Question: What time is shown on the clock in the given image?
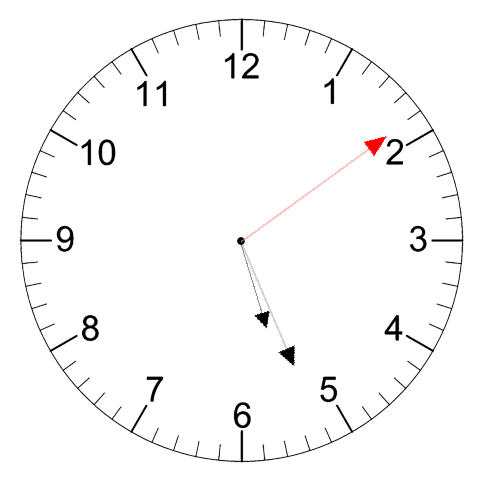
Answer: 05:26:09